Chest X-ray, PA view. Patient: 62 years old, sex M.
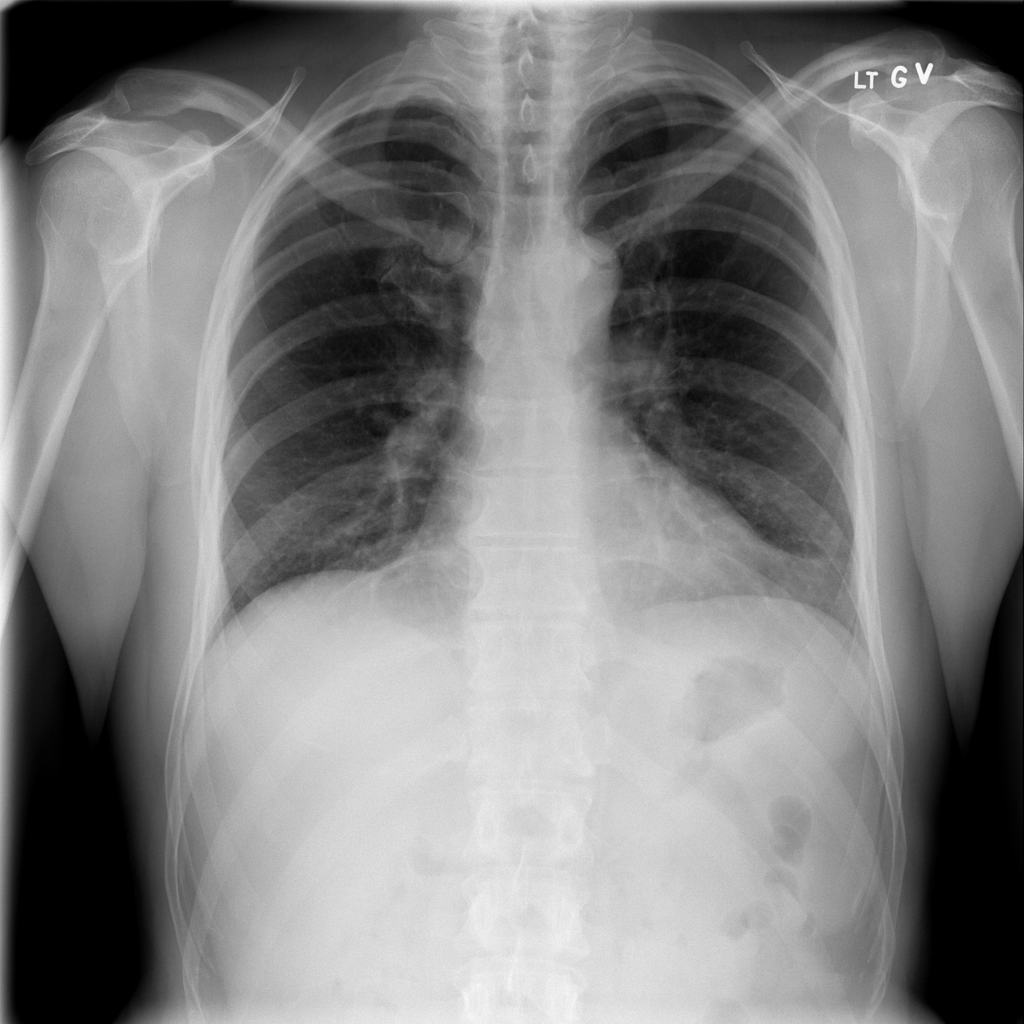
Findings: Fibrosis